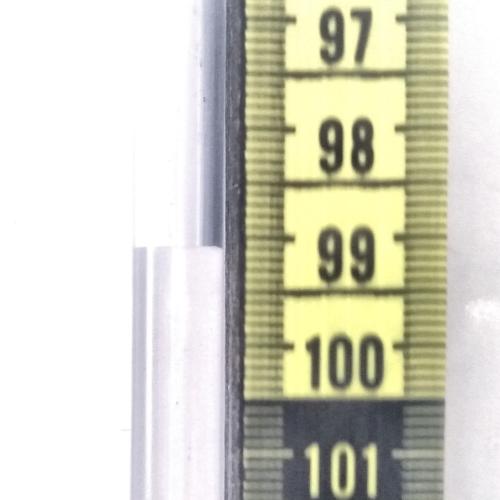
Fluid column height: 99.1 cm